Question: I'm new to plists, and I really need to use one. What I have is a plist where different numbers are stored, under two dictionaries. I need to get that number which is stored, and make it an integer. This process will be run from a method called 'readPlist.
The plist is called 'properties.plist'. The first dictionary is called 'Enemies'. It contains various other dictionaries, which will have the name stored in the NSMutableString called 'SpriteType'. The name of the number will have the format 'L - %d', with the %d being an integer called 'LevelNumber'.
If possible, can someone give me the code on how to get that integer using the information, and the names of dictionaries above.
I have looked around at how to access plists, but the code that people have shown doesn't work.
Thanks in advance.
EDIT: Too make it more understandable, this is my plist. What i want in an integer, called 'SpriteNumber' to be equal to the value of 'L - %d'

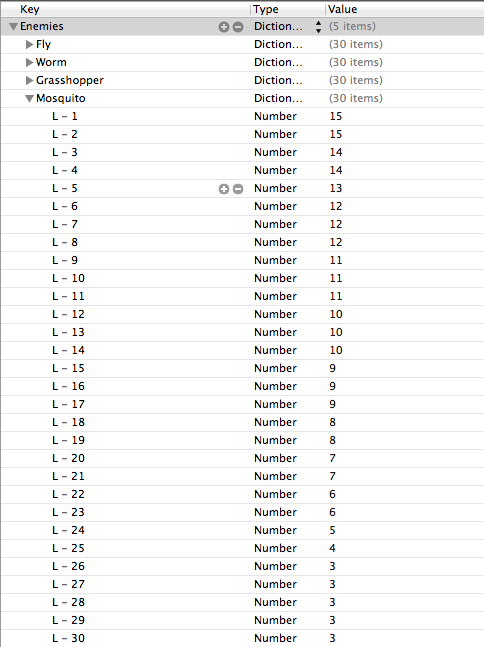
Answer: If you read the contents of your plist into a dictionary (I won't tell you how to do it, but <URL>, then it's a matter of getting the string out of the key for the level with '[[myDictionary objectForKey:@"key"]stringValue];'. Then, using of NSString's extremely helpful '-stringByReplacingOccurencesOfString:withString:' to get rid of the "L -" part and only get a numerical value. Finally, get an integer from the string with '[myString intValue]'.